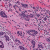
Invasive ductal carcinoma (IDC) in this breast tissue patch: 0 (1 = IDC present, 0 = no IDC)